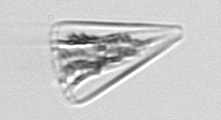
Label: Licmophora